Interaction volume radius: 5 \u00c5
Interaction volume height: 10 \u00c5
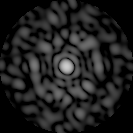
Disorder parameter: 0.894